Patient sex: M
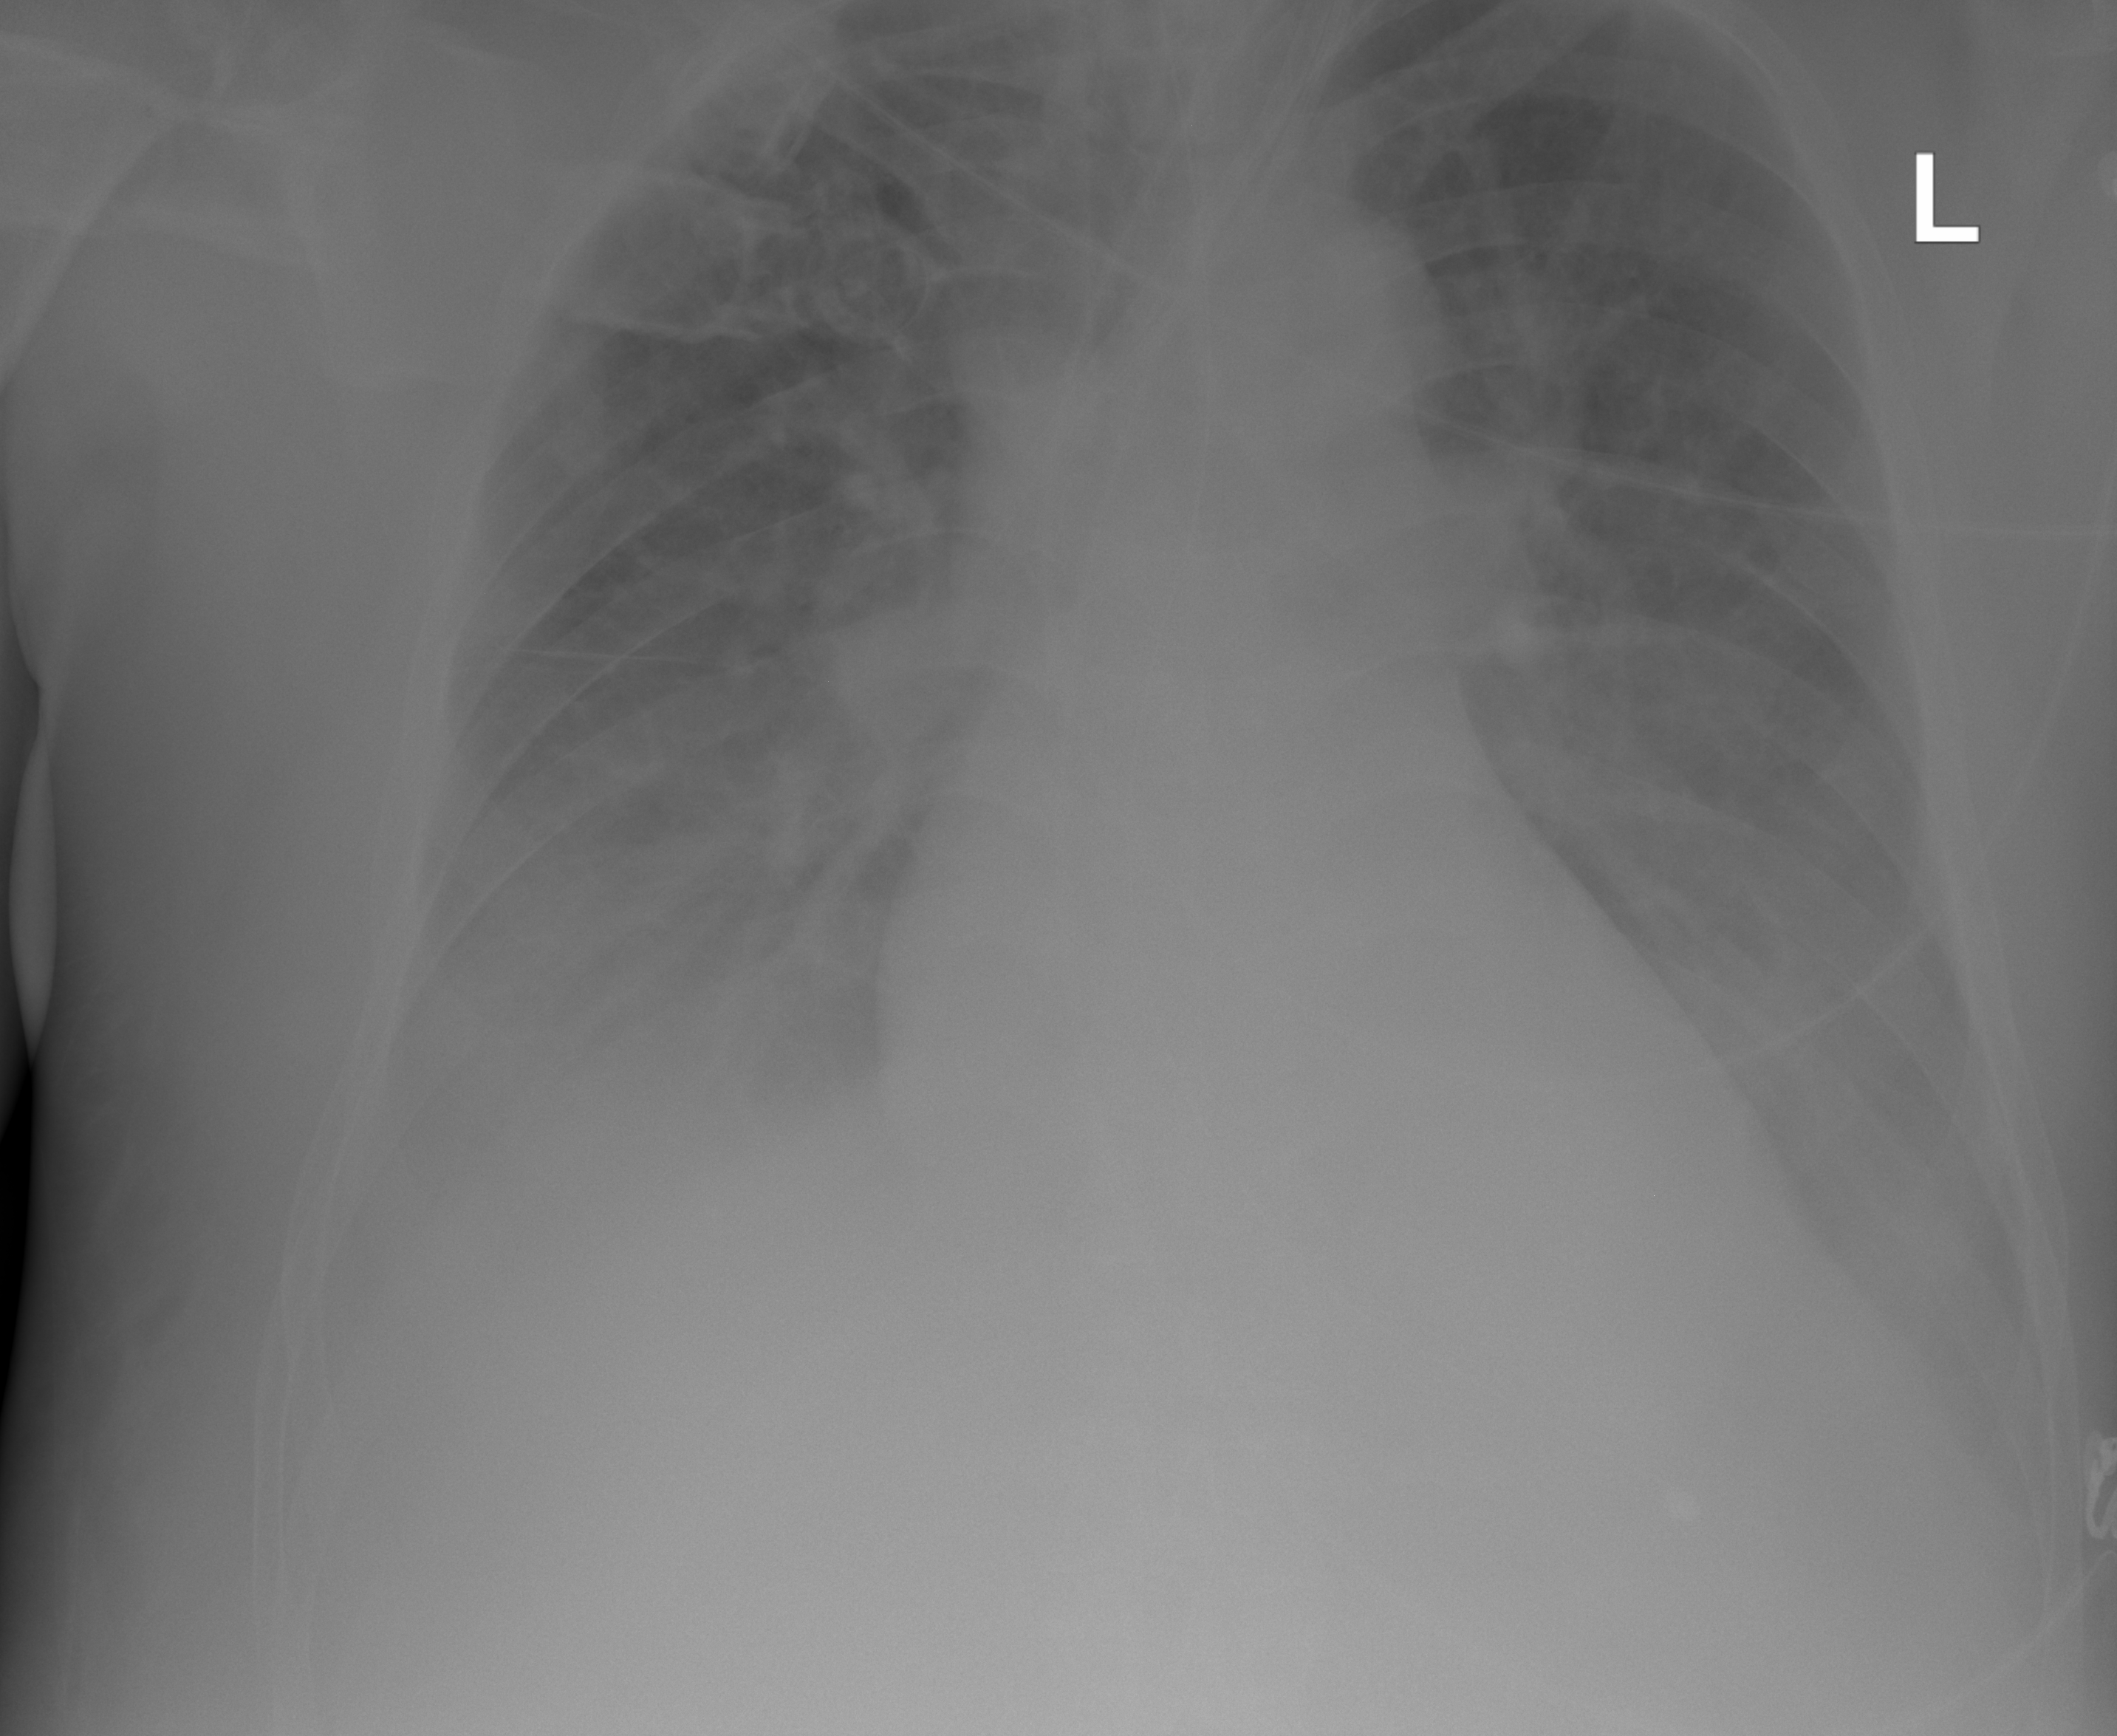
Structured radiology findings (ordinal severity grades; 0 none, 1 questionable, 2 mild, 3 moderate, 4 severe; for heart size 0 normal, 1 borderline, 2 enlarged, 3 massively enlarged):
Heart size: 0
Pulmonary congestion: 0
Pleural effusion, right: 0
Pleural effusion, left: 0
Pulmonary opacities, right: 0
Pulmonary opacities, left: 1
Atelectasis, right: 0
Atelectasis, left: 0